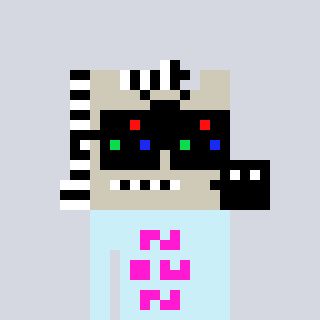
a pixel art character with square black sunglasses, a zebra-shaped head and a cold-colored body on a cool background